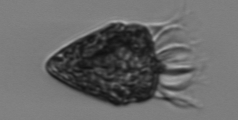
Label: Strombidium_morphotype2